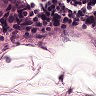
Metastatic tissue present: yes